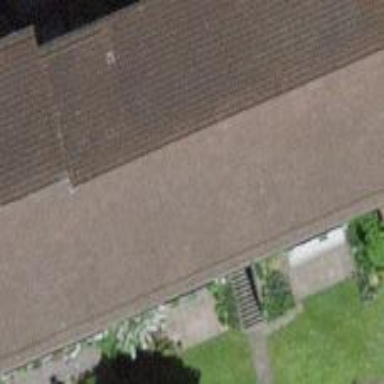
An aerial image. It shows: Apartment building with gabled roof made of roof tiles.